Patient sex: M
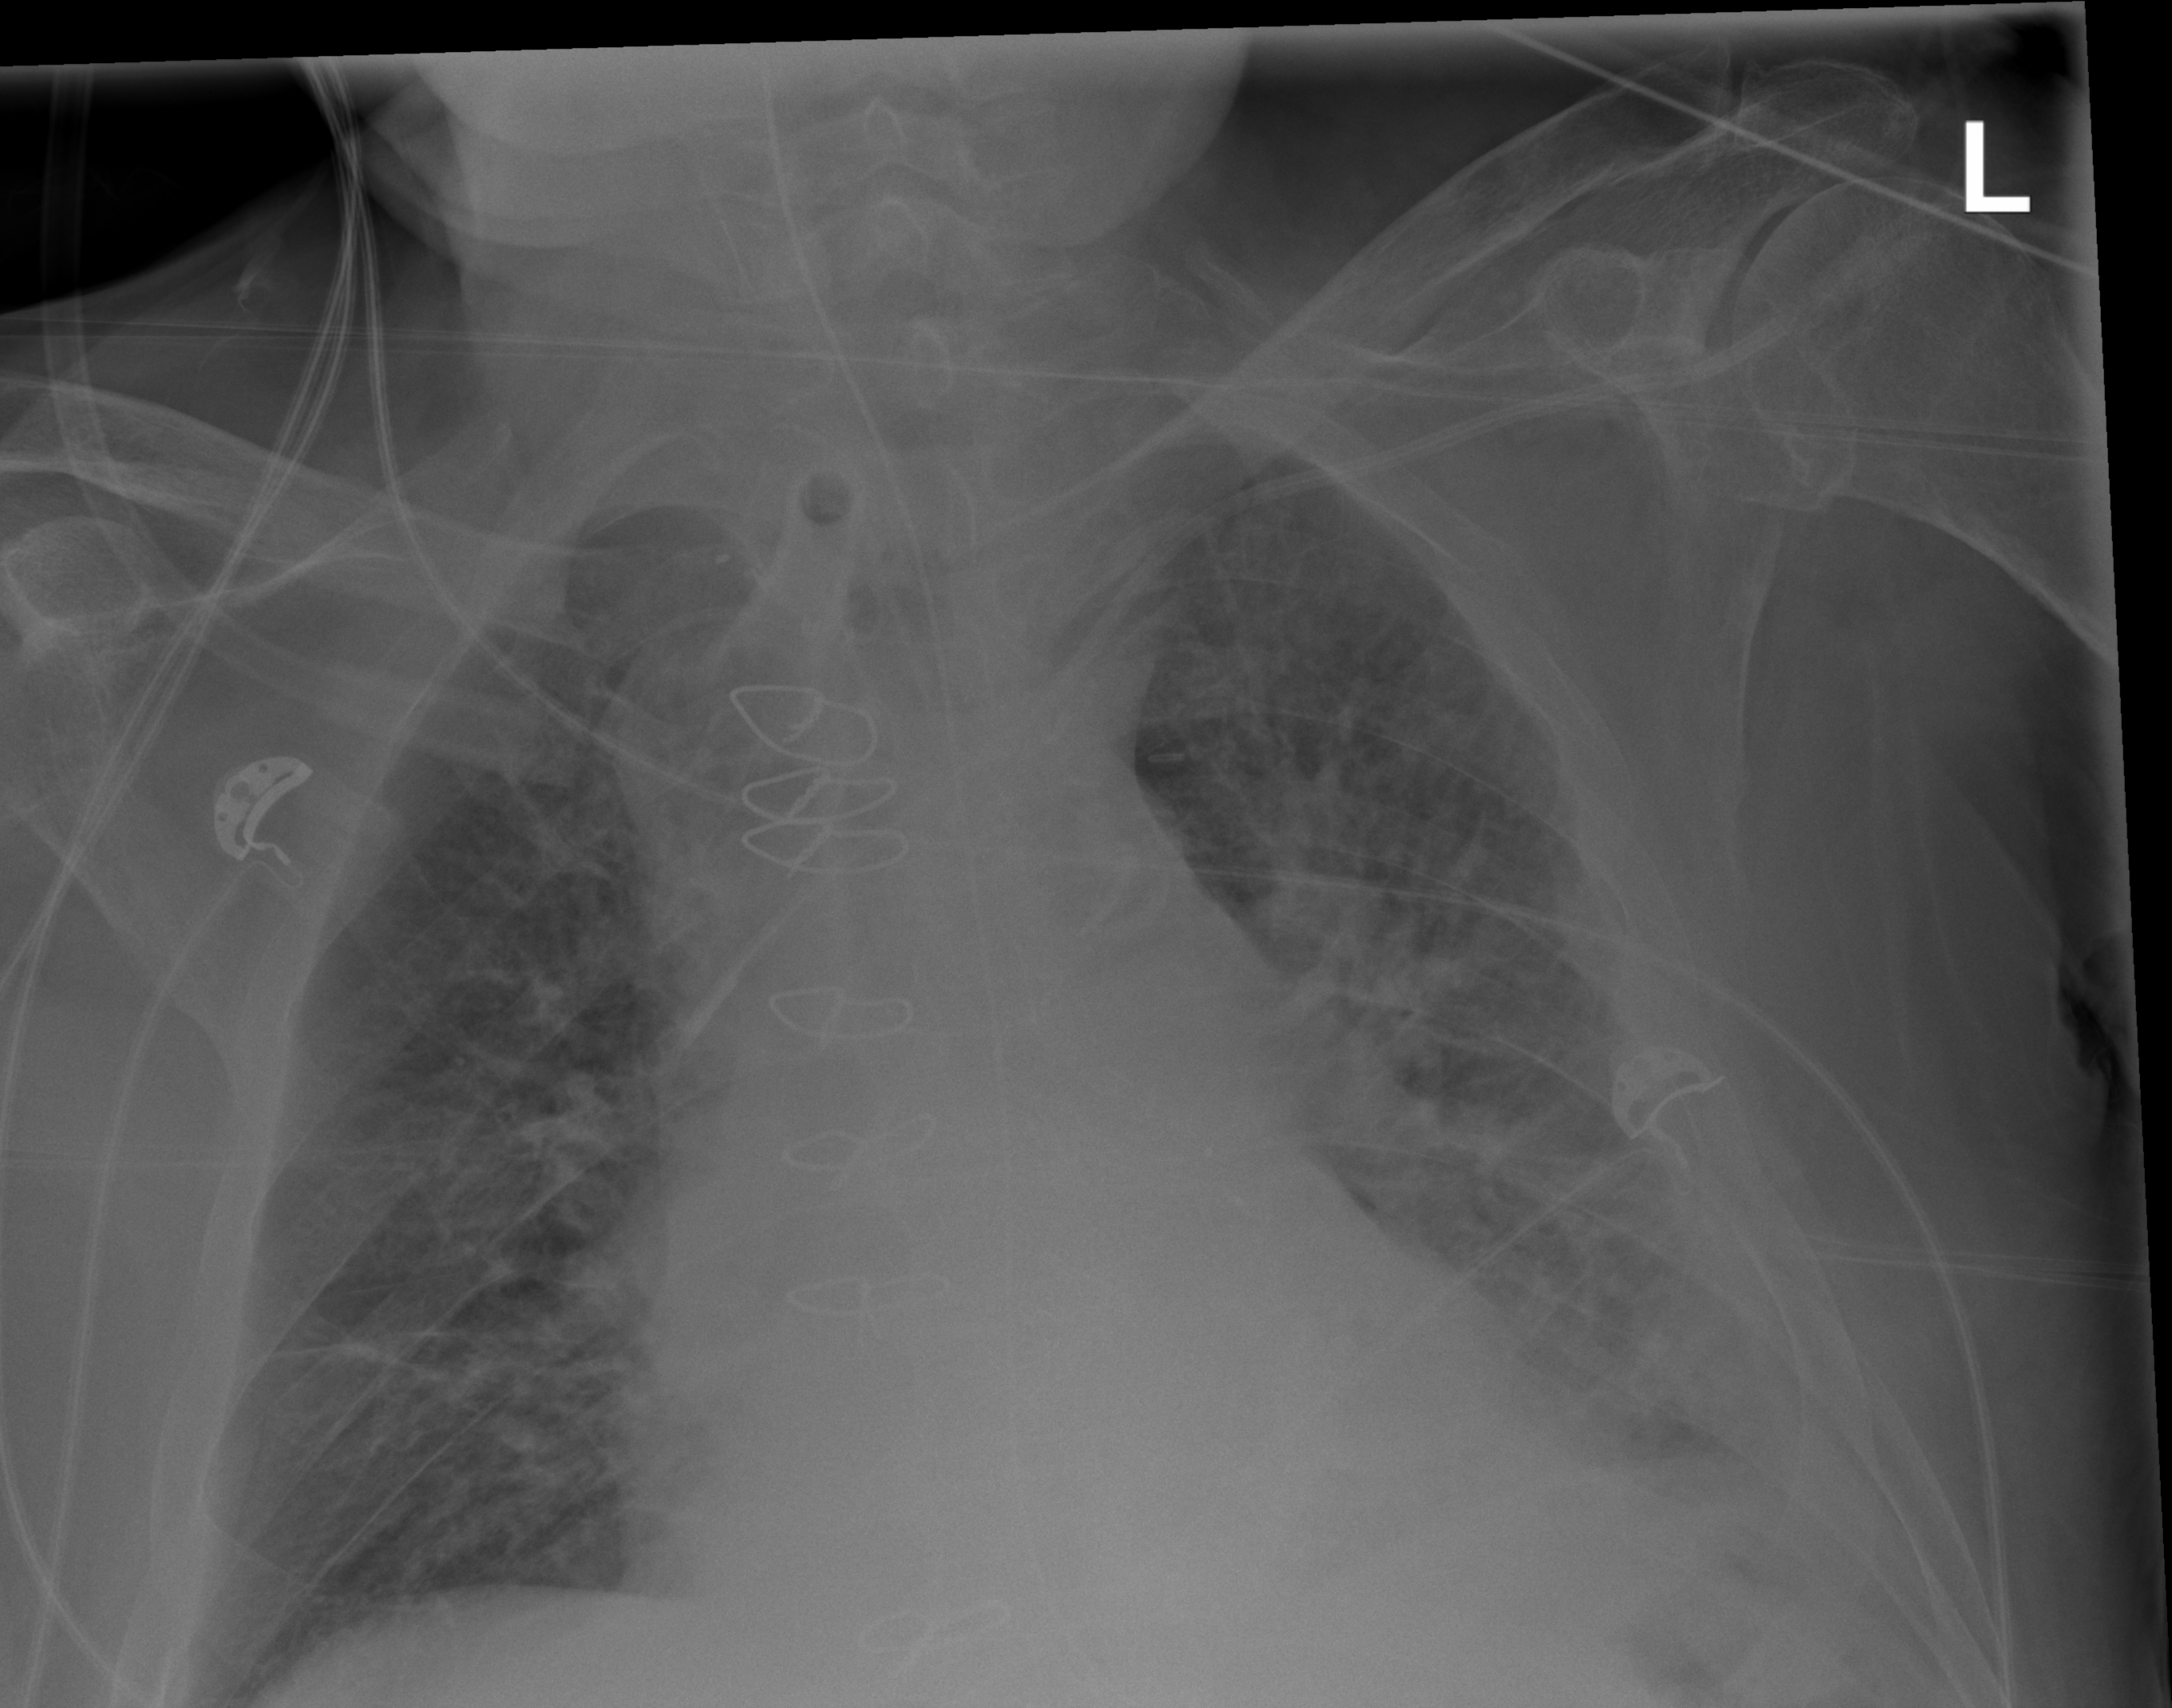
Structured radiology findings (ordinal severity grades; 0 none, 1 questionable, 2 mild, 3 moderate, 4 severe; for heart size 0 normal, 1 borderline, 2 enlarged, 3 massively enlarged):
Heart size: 1
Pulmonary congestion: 3
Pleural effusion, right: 1
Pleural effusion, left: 2
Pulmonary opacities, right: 2
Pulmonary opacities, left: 2
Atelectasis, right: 2
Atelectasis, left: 2